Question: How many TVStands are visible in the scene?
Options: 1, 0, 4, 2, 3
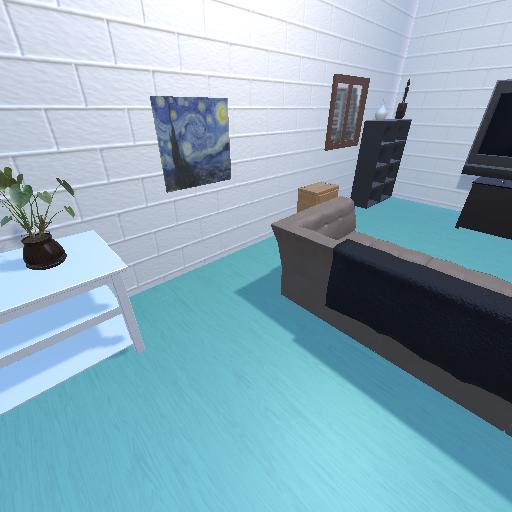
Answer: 1